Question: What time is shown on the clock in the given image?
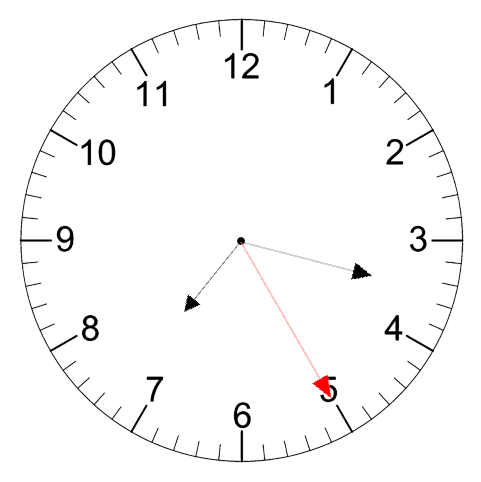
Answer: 07:17:25